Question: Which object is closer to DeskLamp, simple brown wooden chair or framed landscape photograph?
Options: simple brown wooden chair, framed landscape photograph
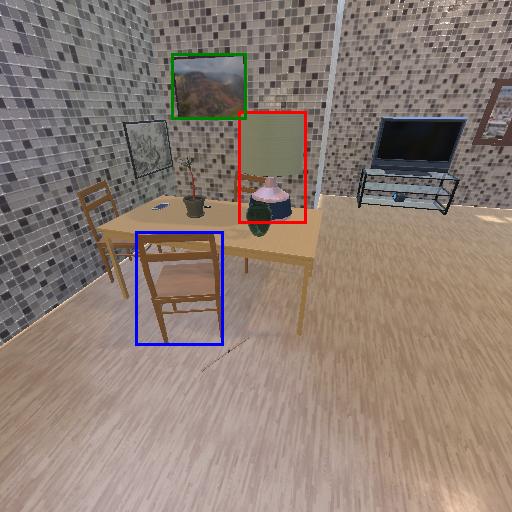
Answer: simple brown wooden chair